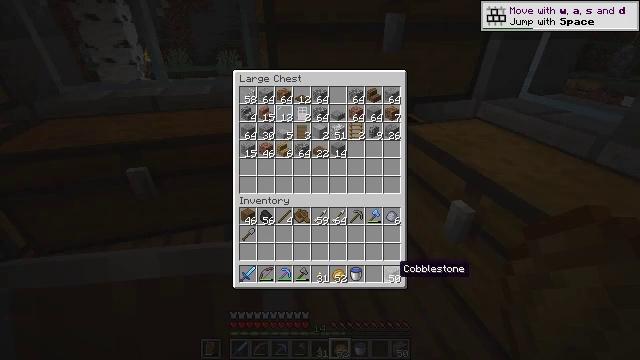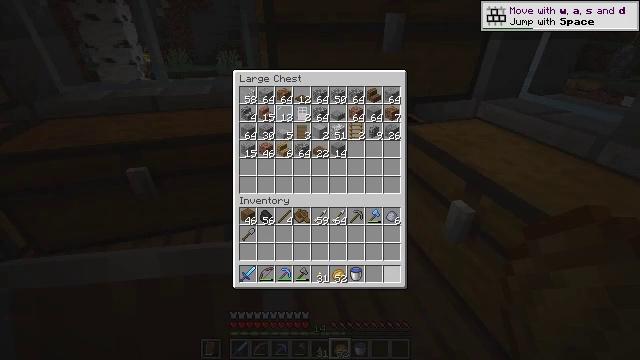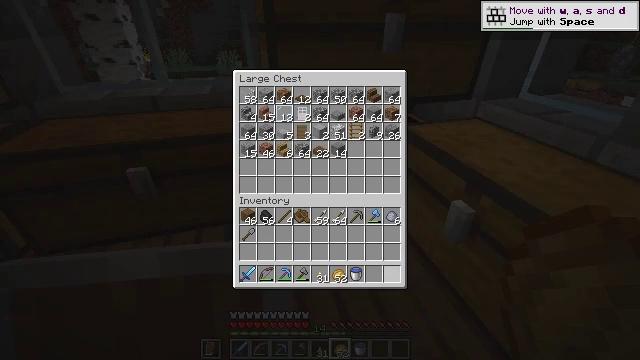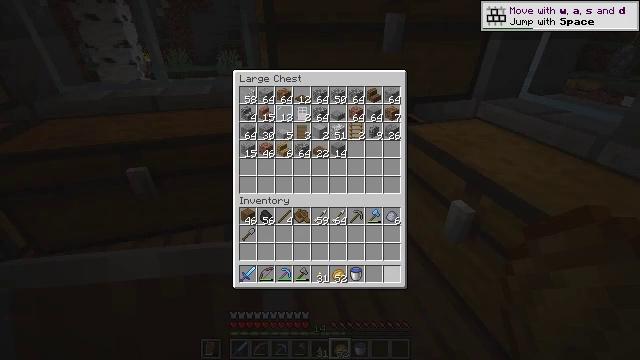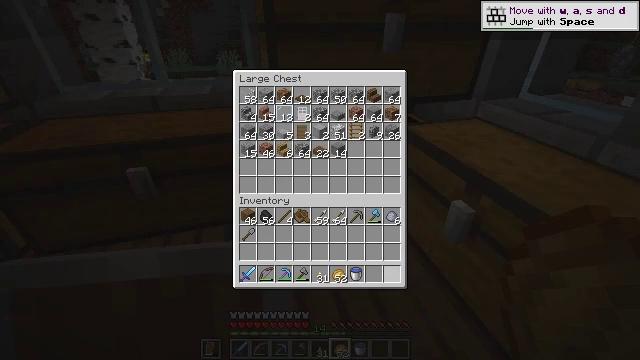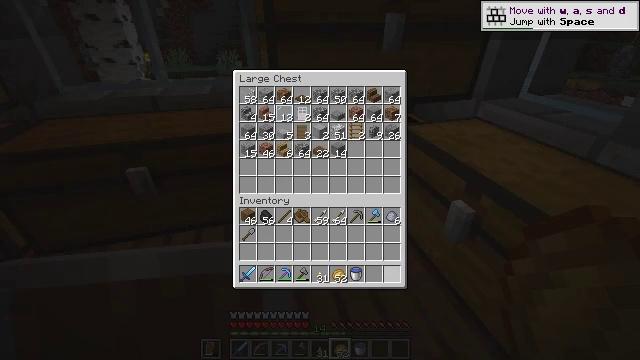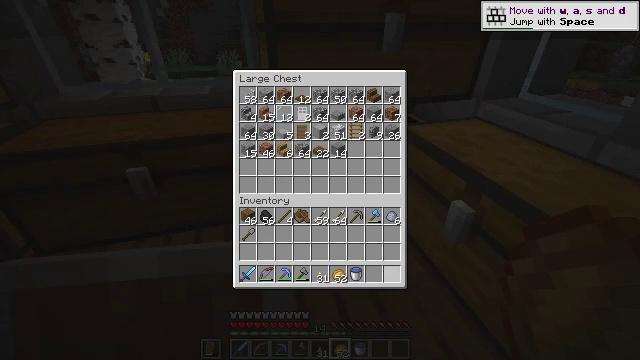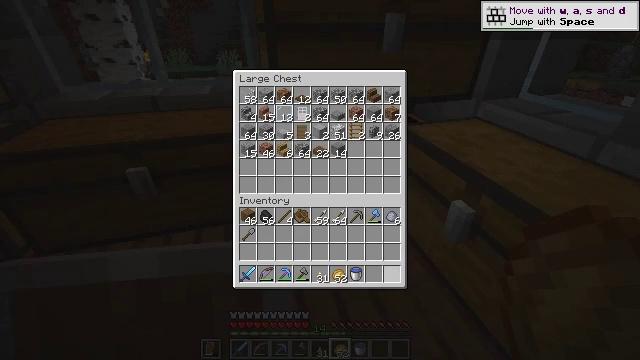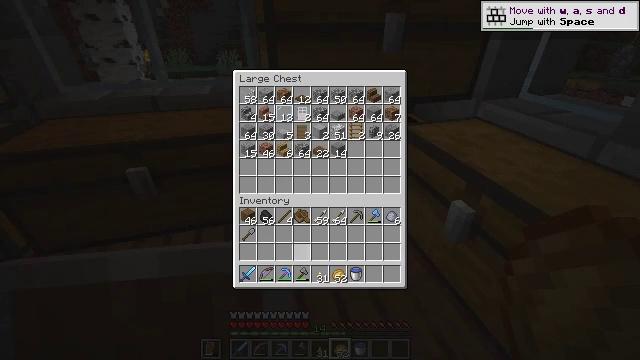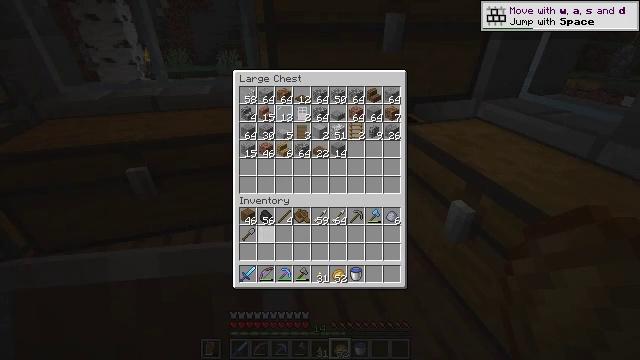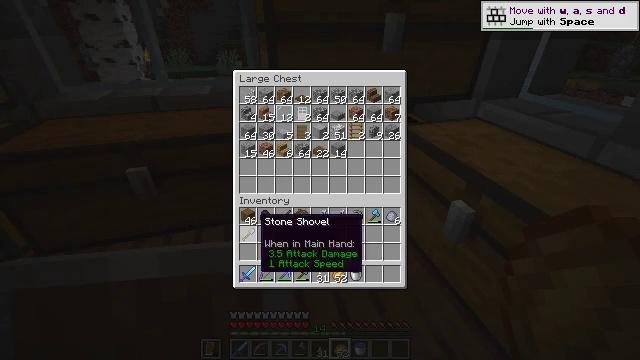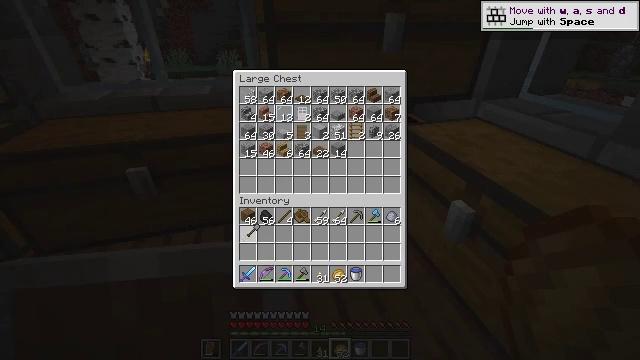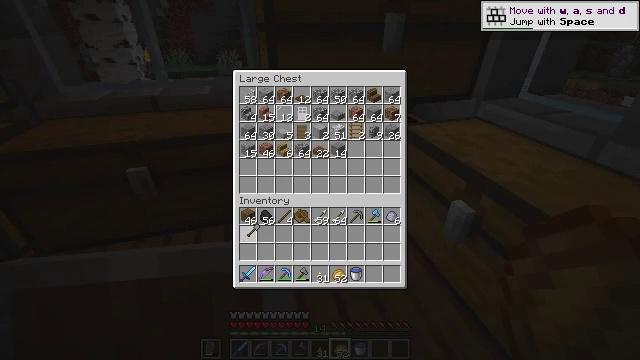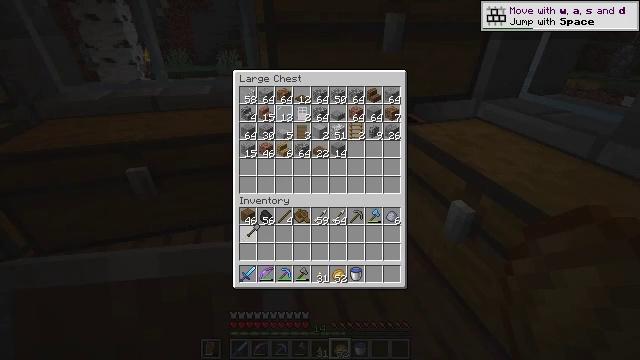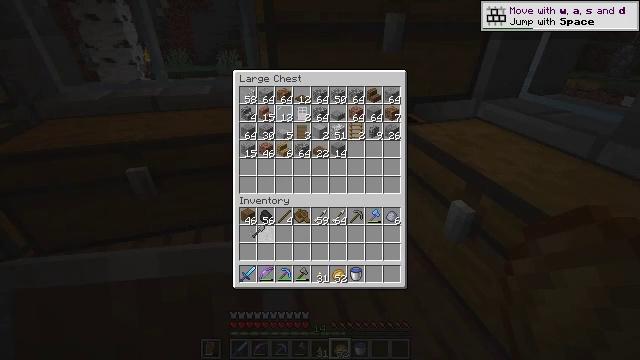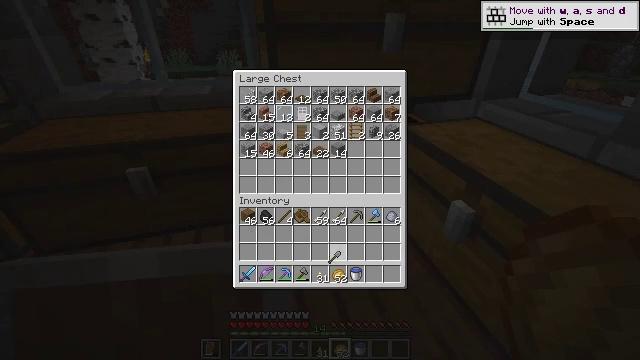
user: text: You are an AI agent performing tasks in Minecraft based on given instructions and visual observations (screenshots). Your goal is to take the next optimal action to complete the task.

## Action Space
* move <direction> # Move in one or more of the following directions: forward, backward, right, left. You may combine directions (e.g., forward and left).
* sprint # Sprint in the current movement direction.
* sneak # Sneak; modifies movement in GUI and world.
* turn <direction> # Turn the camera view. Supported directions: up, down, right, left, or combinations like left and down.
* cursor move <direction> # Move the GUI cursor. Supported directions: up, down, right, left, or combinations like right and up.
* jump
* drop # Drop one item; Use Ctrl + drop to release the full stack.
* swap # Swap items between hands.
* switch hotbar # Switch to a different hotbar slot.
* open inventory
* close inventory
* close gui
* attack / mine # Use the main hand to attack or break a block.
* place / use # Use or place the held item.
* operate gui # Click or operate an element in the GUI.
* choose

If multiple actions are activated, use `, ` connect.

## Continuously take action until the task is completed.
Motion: motion action
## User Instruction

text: Break the potato plant to gather potatoes.
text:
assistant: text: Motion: sneak, operate gui
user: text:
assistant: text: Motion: sneak
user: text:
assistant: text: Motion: no_op
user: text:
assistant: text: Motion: no_op
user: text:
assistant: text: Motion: no_op
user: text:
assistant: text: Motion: no_op
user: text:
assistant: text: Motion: no_op
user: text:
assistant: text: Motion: cursor move left and up
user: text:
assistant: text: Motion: cursor move left and up
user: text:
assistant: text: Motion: no_op
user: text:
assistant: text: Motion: operate gui
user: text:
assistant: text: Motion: operate gui
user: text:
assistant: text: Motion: no_op
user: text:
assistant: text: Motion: no_op
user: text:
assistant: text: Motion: cursor move right and down
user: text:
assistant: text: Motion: cursor move right and down
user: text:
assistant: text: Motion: no_op
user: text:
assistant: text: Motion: no_op
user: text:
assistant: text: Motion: operate gui
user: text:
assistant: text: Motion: operate gui
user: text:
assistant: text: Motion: no_op
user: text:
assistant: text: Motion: no_op
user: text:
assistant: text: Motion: no_op
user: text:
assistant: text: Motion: no_op
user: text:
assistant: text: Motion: turn right and up, close gui
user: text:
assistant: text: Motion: move forward, turn right and up
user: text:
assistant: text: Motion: move forward, sprint, turn right and up
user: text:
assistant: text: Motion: move forward, sprint, turn up
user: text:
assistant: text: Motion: move forward, turn right and up
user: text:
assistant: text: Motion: move forward